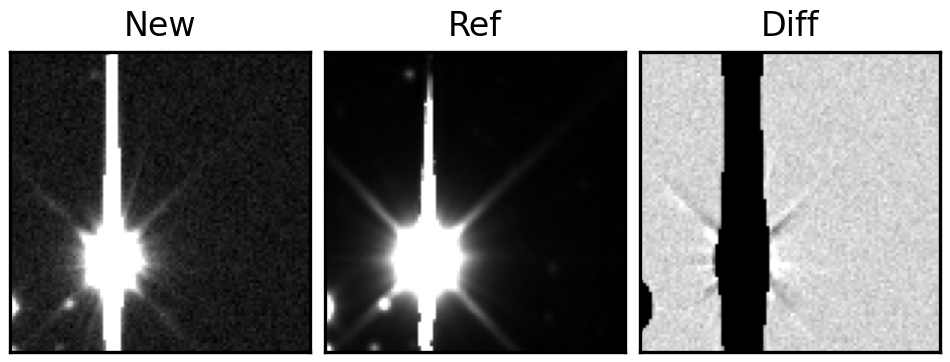
Label: bogus